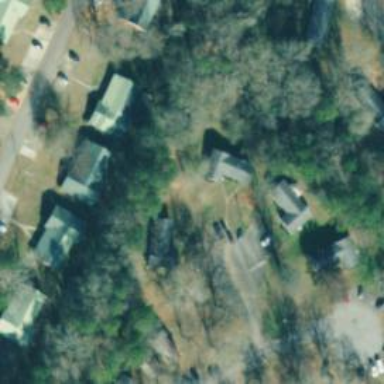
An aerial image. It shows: Residential road.